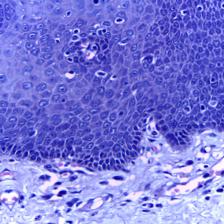
Diagnosis: Normal